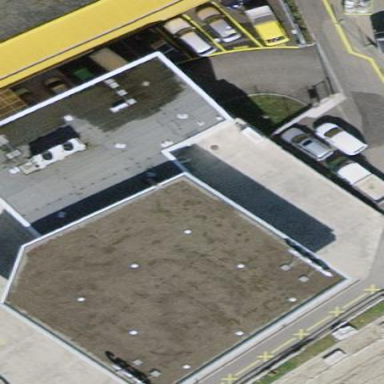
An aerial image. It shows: View of roof of building.